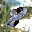
Label: 8